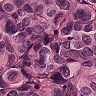
Metastatic tissue present: yes